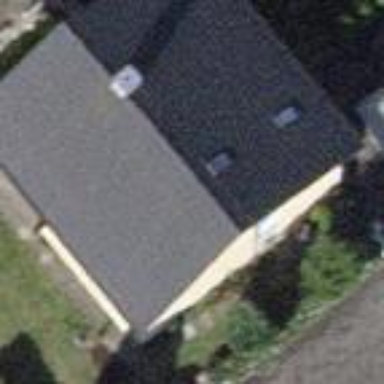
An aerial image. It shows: Detached building with gabled roof.